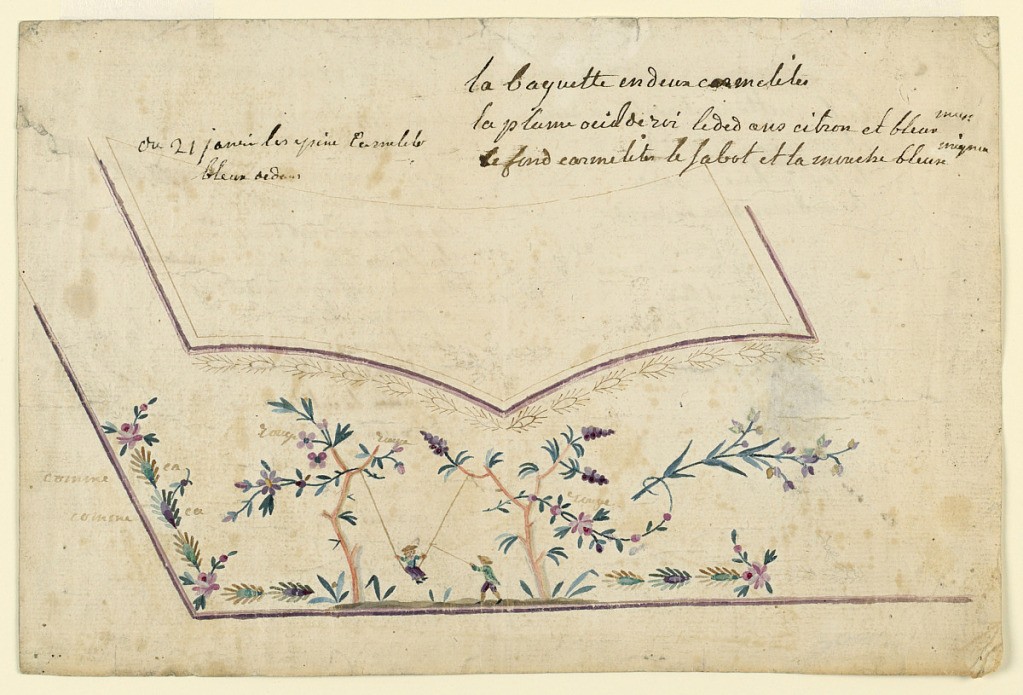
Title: Design for the Embroidery of a Man's Waistcoat
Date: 1782
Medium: Pen and ink, brush and tempera on paper
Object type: Drawing
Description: Lower left section of a waistcoat. Below the pocket a little girl on a swing, assisted by a boy. Flower motif along the border and following line of lower edge of pocket.